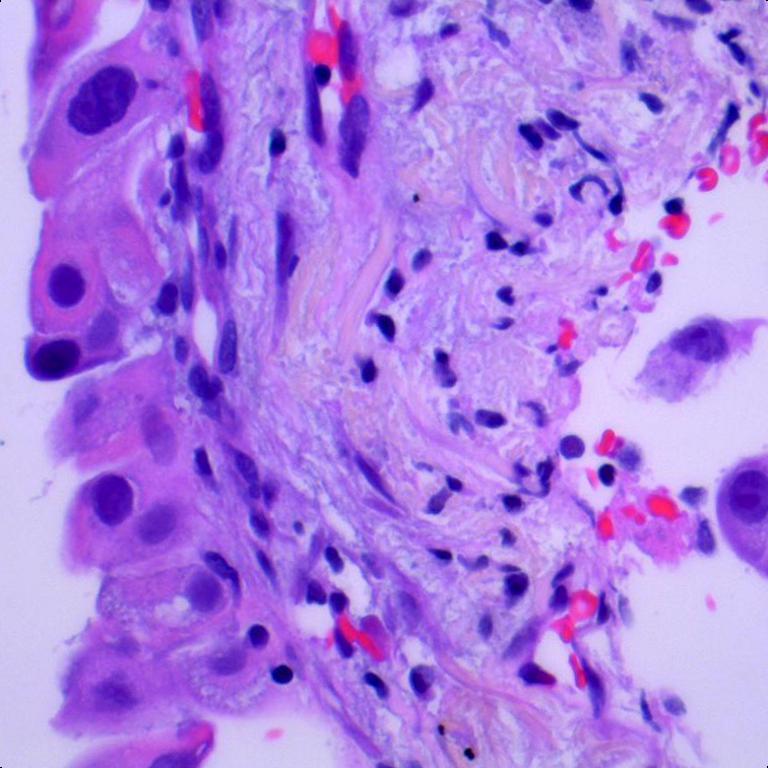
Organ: lung
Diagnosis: adenocarcinomas